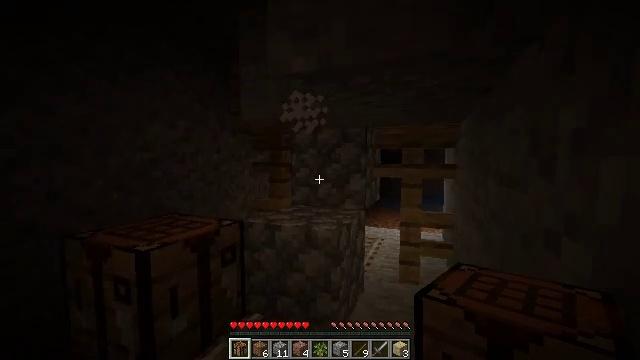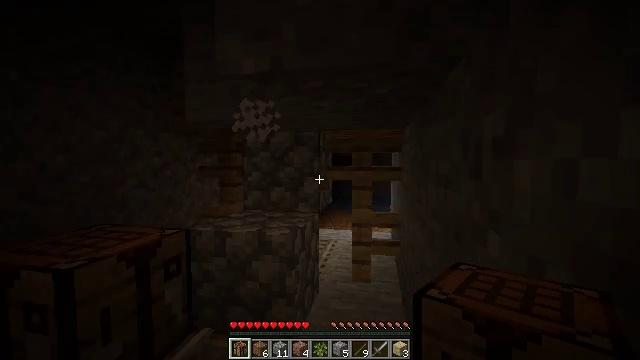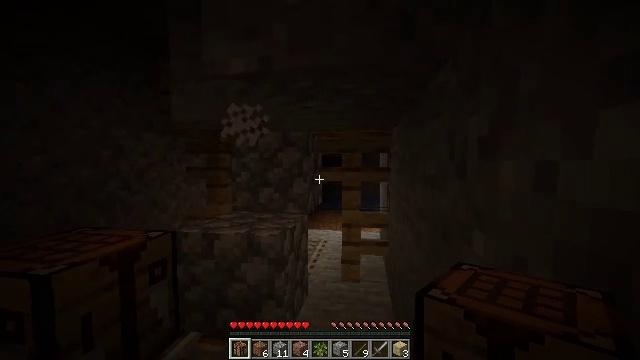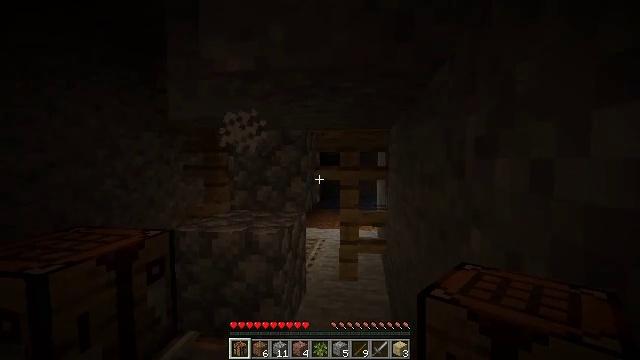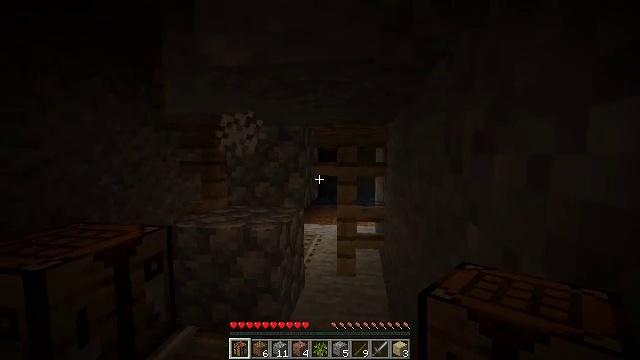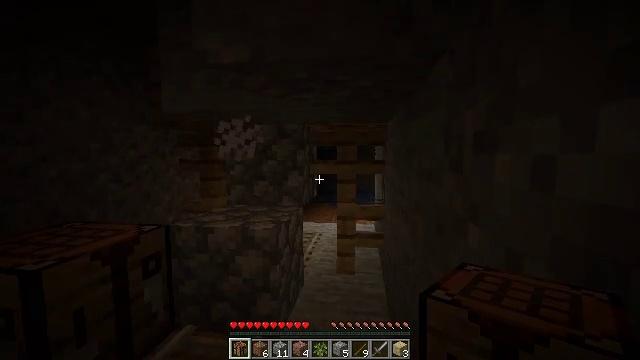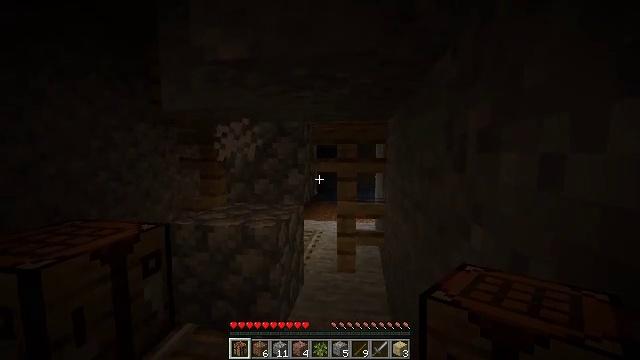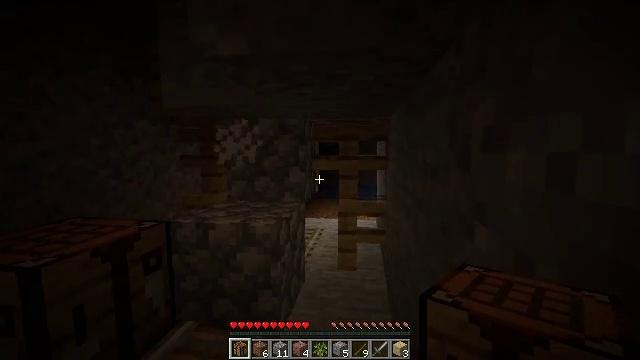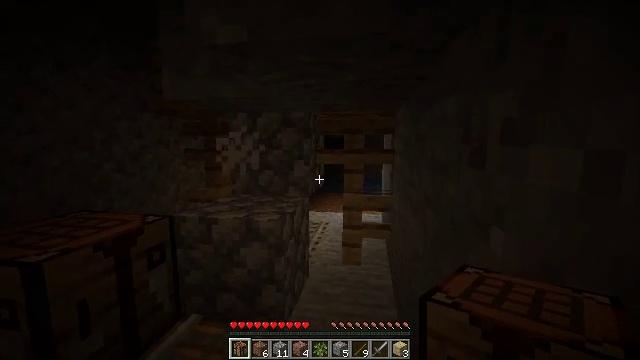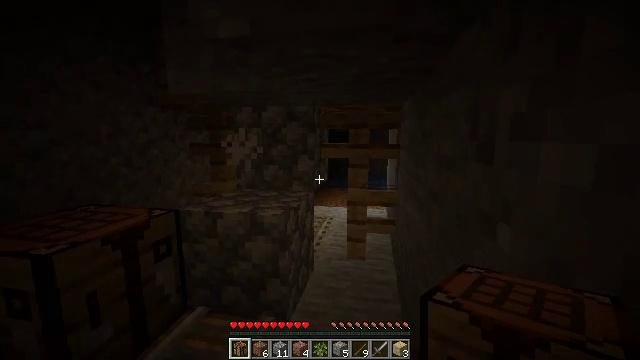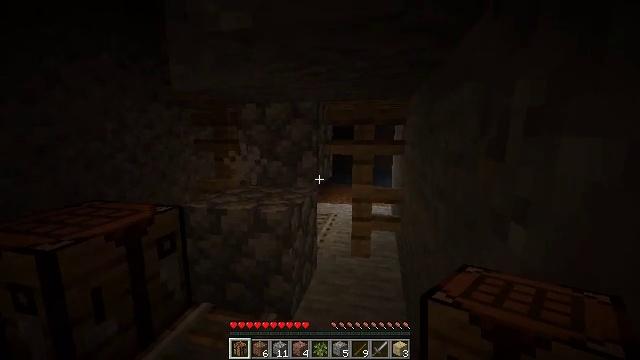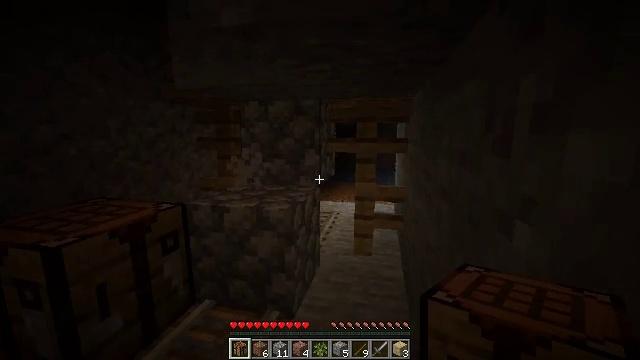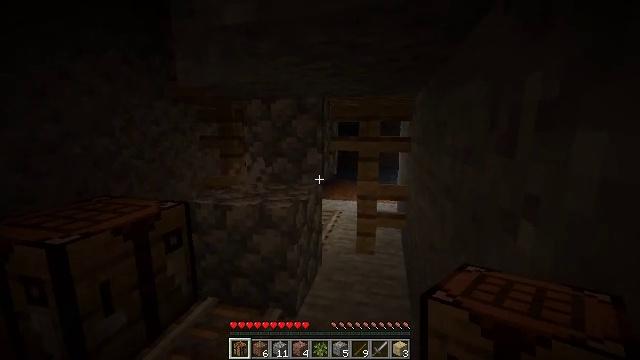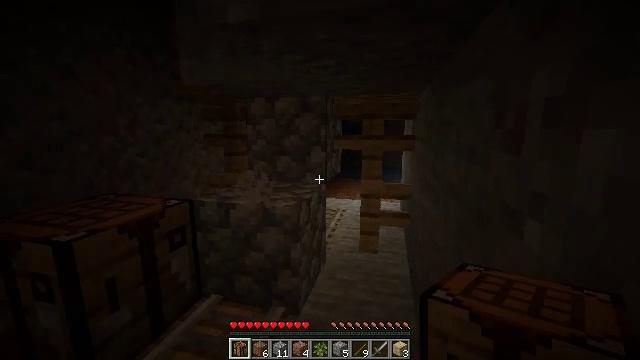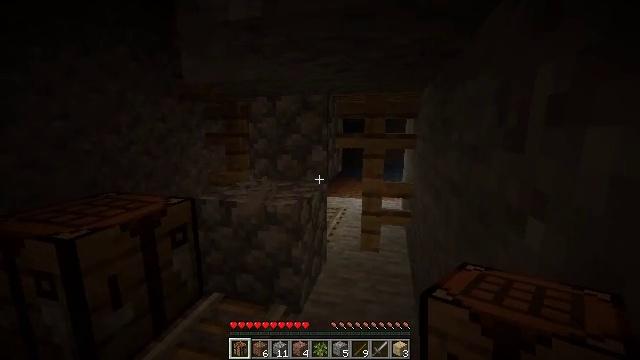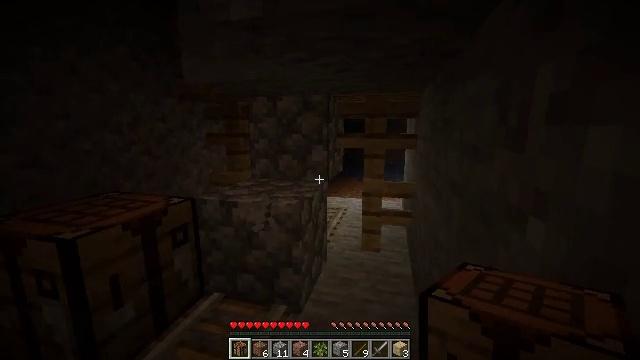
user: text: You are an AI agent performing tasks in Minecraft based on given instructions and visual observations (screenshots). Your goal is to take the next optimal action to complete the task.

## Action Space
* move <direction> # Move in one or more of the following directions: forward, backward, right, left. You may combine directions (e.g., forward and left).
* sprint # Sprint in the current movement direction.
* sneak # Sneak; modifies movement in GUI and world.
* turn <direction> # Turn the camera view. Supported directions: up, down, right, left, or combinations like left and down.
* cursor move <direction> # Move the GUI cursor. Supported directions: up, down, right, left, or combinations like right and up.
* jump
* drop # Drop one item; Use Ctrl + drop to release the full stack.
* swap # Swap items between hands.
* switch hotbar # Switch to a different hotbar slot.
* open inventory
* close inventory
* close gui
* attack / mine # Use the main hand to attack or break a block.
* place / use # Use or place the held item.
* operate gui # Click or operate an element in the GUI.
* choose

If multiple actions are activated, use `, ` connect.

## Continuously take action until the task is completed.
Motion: motion action
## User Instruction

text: Get the crafting table into the inventory.
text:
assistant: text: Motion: turn right
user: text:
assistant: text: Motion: turn right
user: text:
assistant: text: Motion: no_op
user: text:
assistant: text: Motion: no_op
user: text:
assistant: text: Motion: move right
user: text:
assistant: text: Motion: move right
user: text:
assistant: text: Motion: move right
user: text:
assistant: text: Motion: move right, turn left and down
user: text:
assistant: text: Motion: turn left and down
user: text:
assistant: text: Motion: turn left
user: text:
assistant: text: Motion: no_op
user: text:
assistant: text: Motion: no_op
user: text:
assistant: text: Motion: no_op
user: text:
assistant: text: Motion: no_op
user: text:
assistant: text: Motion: no_op
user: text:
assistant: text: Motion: no_op
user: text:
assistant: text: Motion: no_op
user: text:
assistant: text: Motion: no_op
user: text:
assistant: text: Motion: no_op
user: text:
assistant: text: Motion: move left
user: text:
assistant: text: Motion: move left
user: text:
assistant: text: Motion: move left
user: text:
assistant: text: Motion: no_op
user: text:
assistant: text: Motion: no_op
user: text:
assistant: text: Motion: no_op
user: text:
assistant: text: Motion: no_op
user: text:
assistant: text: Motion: no_op
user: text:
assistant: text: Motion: no_op
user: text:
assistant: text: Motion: no_op
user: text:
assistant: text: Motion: no_op